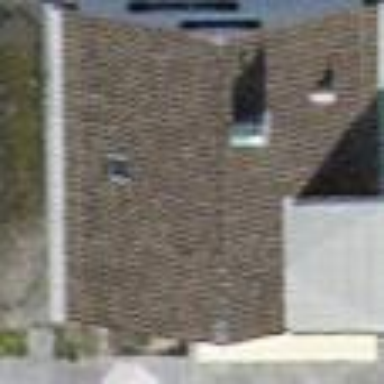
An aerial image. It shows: Building with gabled roof that is colored grey.